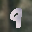
Label: 9